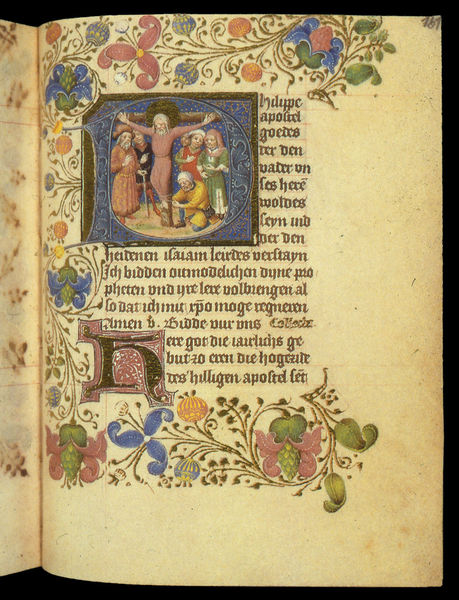
Titel: Lochner-Gebetsbuch
Künstler: Stefan Lochner
Institution: Darmstadt, Universitäts- und Landesbibliothek
Schlagwörter: blumen, bunt, blüten, ornament, farbig, schrift, rand, buch, illustration, text, buchstaben, initiale, buchseite, pergament, kreuzigung, abdruck, latein, illuminiert, eva ngeliar, randgestaltung